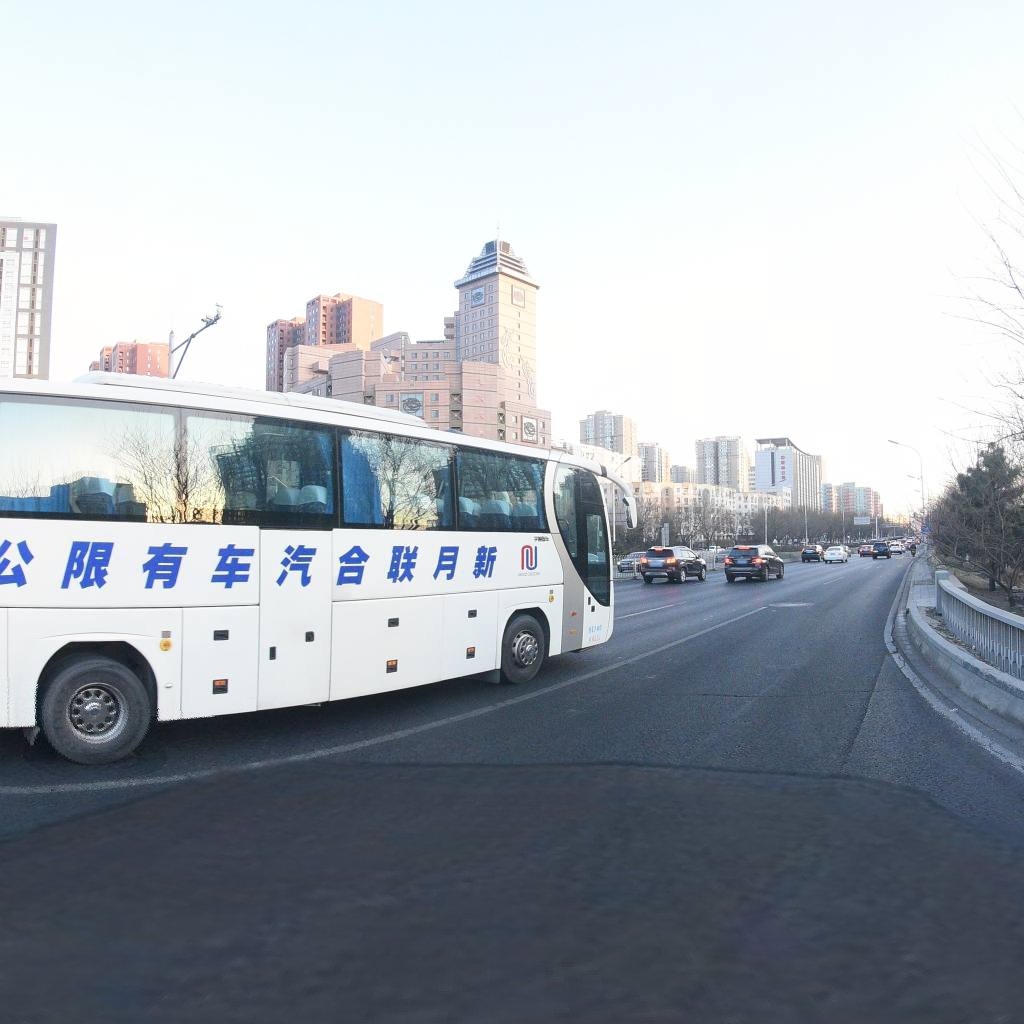
Region: Dongcheng
Road damage annotations: transverse crack, longitudinal crack